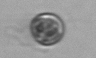
Label: Dinophyceae